Question: I have a mobile application that links to Soundcloud track. On Android, clicking on those links brings up a dialog asking the user to "Complete action using" their browser or the Soundcloud app.

Is there a way to bypass this screen and just play the track in the Soundcloud player?
This is the code I currently using. Please suggest any modifications or new way to do this.
'''
Intent intent = new Intent(Intent.ACTION_VIEW, Uri.parse("http://m.soundcloud.com/blackburnravers/dj-nj-house-music-volume-3"));
startActivity(intent);
'''
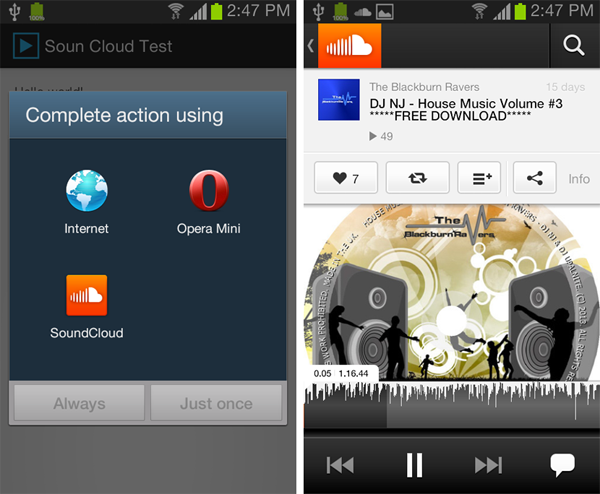
Answer: Finally I found the solution by myself. Seems like nobody knows about this.
By using the following code snippet, you can open the sound cloud player by default from your Android app.
'''
String id = "114143409"; //Track id
Intent intent = new Intent(Intent.ACTION_VIEW, Uri.parse("soundcloud://tracks:" + id));
startActivity(intent);
'''
Important : You have to have install the sound cloud player on your android device.
Soundcloud community is strictly recommending to use 'sounds' instead of 'tracks'
'''
String id = "114143409"; //Track id
Intent intent = new Intent(Intent.ACTION_VIEW, Uri.parse("soundcloud://sounds:" + id));
startActivity(intent);
'''